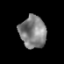
Tissue: prostate
Cell type: T cells
Senescence score: 0.2802
Nuclear area (px): 839
Mean DAPI intensity: 127.21